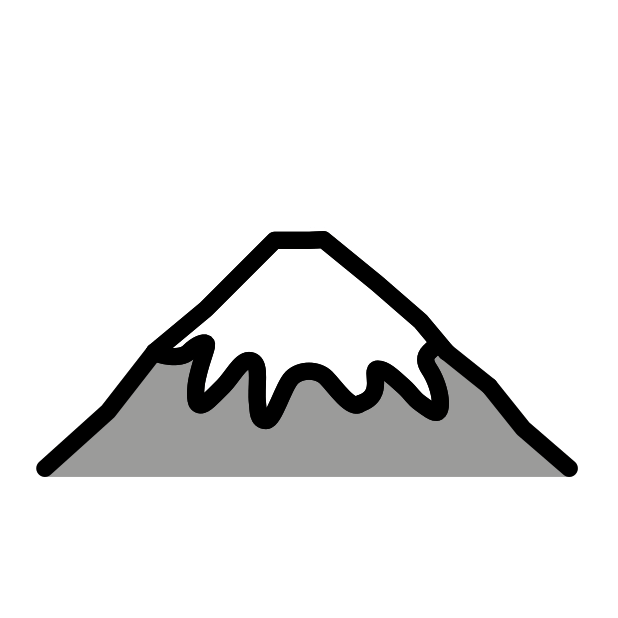
mount fuji